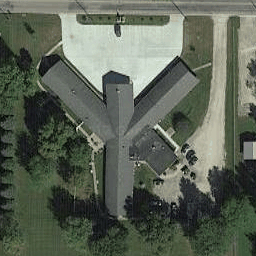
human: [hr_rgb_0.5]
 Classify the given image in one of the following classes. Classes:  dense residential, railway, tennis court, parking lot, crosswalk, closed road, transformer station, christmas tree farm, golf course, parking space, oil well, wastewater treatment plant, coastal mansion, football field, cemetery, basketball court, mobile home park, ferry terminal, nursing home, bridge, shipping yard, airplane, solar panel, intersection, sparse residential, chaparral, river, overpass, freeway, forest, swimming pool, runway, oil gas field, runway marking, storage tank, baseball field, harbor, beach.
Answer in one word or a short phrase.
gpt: nursing home